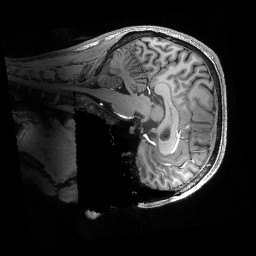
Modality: T1w
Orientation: sagittal
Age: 24
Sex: female
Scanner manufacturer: siemens
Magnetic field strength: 6.98 T
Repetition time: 2.53 s
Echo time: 0.00176 s